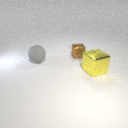
large yellow metal cube in front of large gray rubber sphere